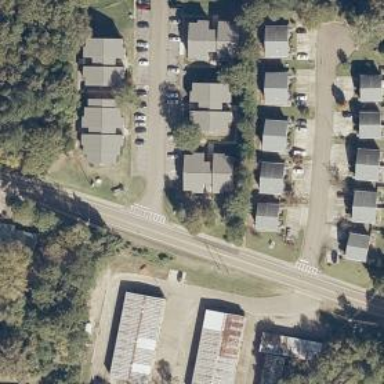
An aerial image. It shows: Marked road crossing.